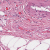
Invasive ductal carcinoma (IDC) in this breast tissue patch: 0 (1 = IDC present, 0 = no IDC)